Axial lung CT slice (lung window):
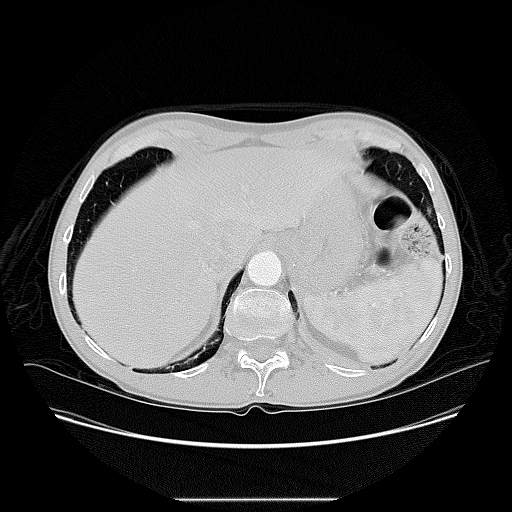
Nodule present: no